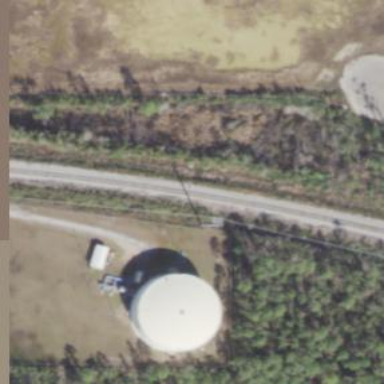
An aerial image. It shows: Man-made water works facility.